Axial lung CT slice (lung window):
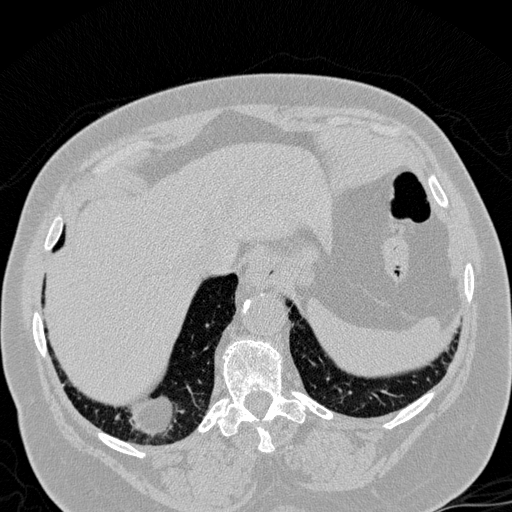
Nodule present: no